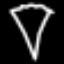
Label: diamond